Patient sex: M
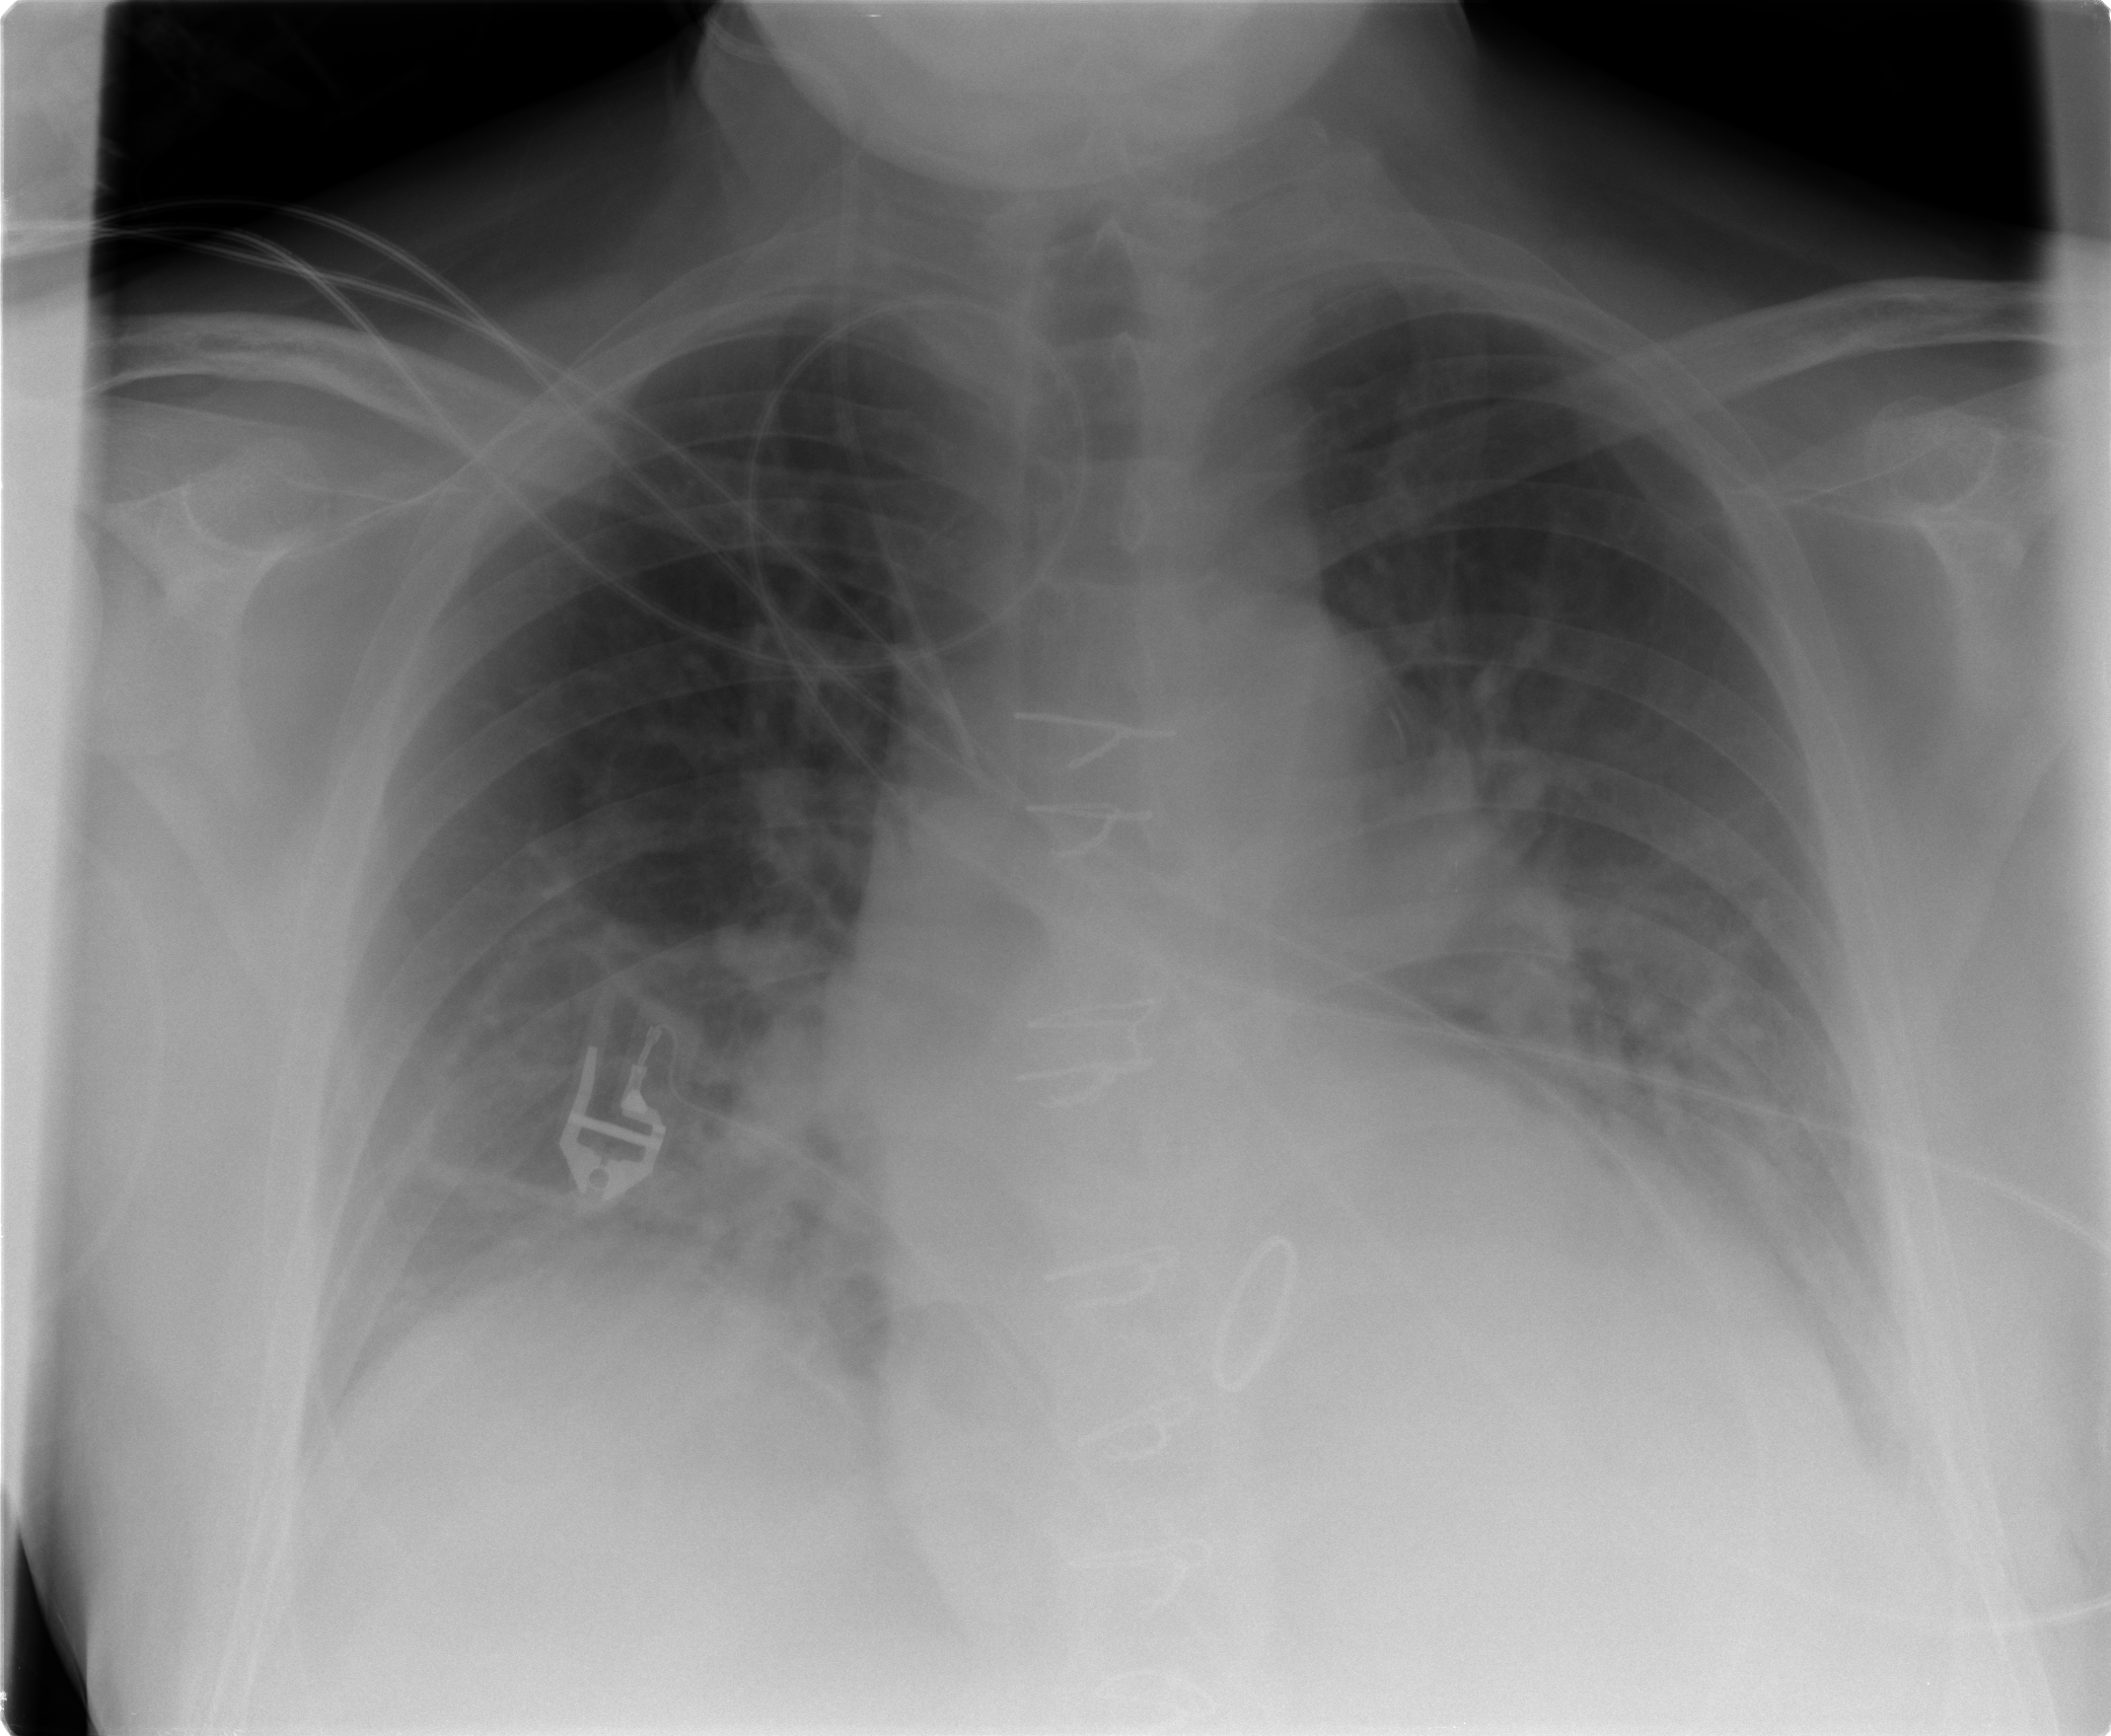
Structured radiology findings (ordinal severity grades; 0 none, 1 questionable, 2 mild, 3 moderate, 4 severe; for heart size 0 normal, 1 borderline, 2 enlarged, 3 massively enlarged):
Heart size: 2
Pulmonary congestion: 2
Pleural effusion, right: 2
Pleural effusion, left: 2
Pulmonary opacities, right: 0
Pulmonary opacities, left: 0
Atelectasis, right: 2
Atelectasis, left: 2